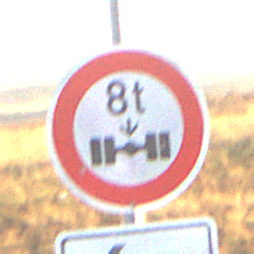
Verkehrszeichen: TatsaechlicheAchslast
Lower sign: RichtungsangabeDurchPfeile2
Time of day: SunriseSunset
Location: Outdoor (Nature)
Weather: Clear
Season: NotSpecified
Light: Natural